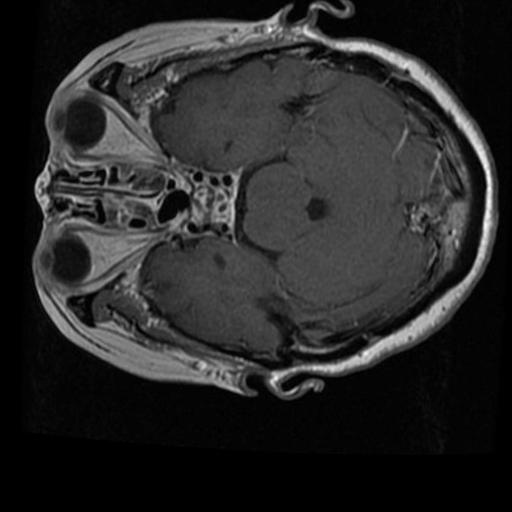
Label: brain_tumor